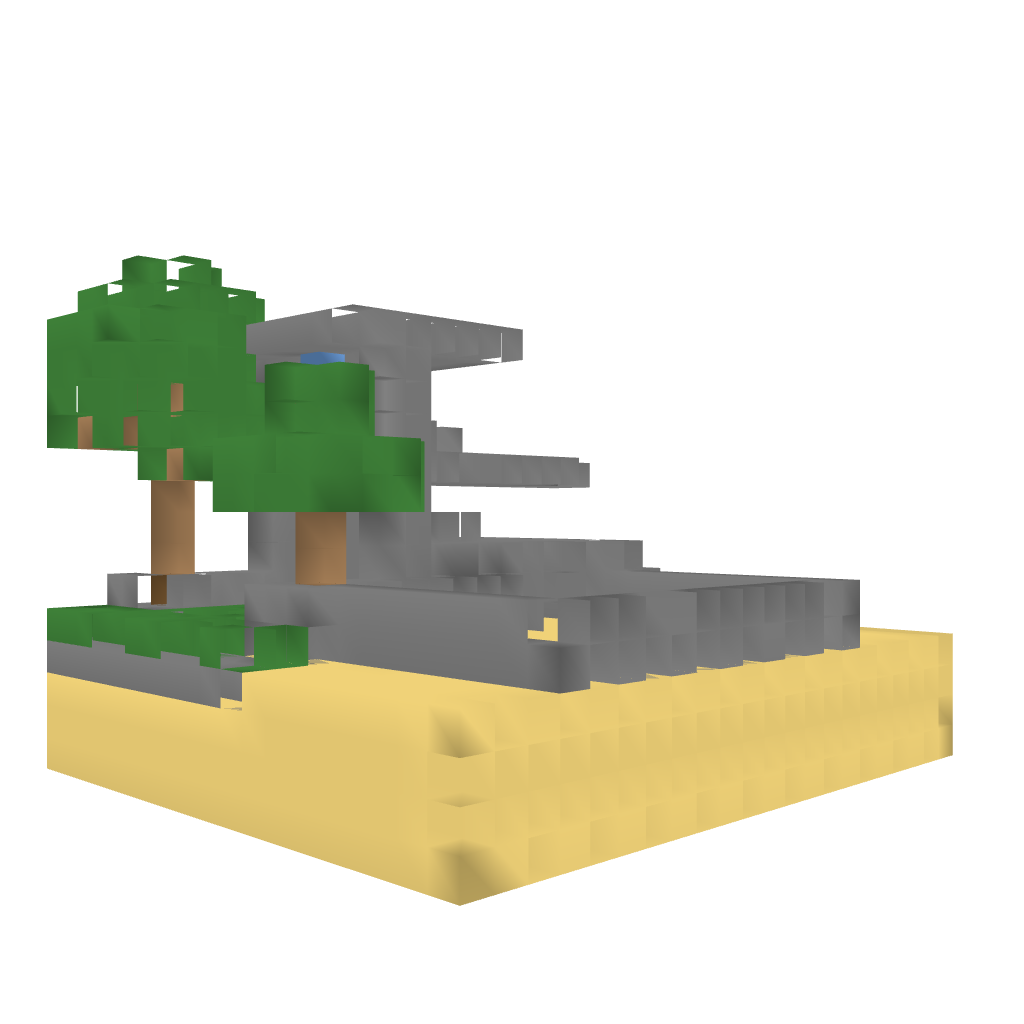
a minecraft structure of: Magical waterfall bad low quality